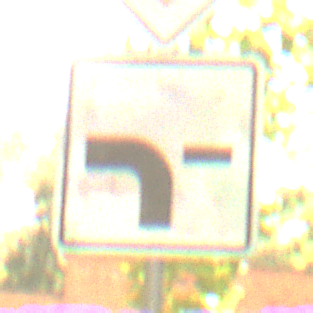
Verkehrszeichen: VerlaufVorfahrtsstrasse6
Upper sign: Vorfahrtsstrasse
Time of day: Midday
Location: Outdoor (Nature)
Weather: PartlyCloudy
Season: NotSpecified
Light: Natural